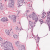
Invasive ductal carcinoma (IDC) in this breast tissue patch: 1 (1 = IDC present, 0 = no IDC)